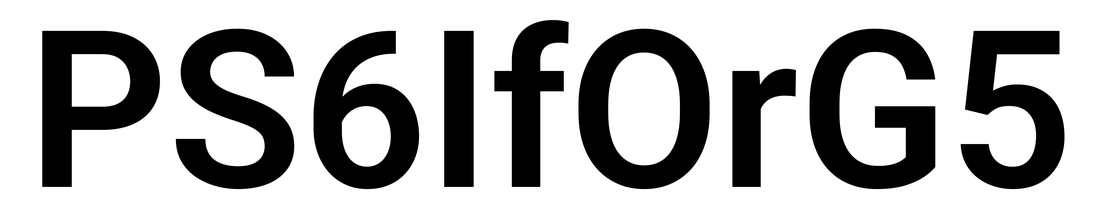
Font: Roboto_SemiBold